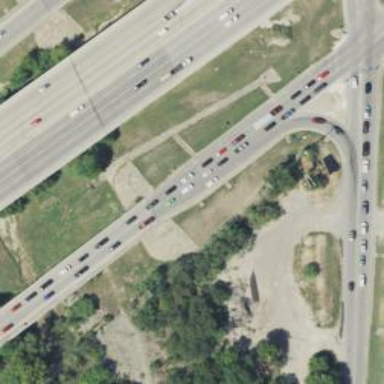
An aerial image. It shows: Secondary road with frontage road crossing bridge.